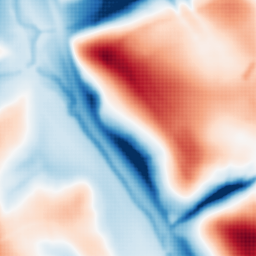
Category: multiscale
Decomposition family: dog_multiscale
Decomposition parameters: sigma_ratio: 1.6
n_scales: 6
base_sigma: 2
Upsampling method: sinc_blackman
Upsampling parameters: scale: 2
kernel_size: 4
Upsampling scale: 2